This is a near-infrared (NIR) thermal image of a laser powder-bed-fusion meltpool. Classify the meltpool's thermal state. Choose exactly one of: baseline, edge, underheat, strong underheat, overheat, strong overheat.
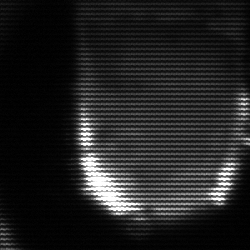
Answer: baseline